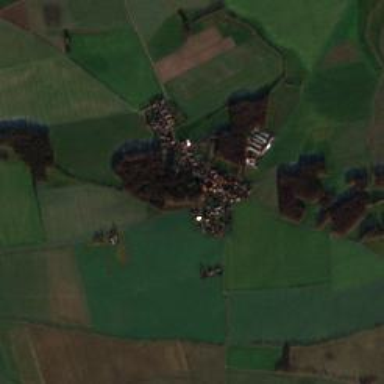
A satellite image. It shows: Village.